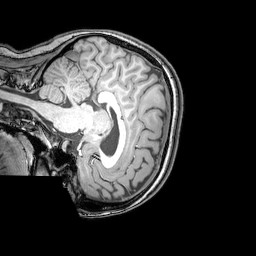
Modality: T1w
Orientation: sagittal
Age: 21
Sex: female
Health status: healthy
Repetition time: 0.081 s
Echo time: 0.037 s